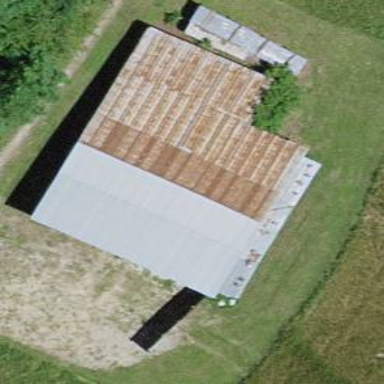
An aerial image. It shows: Farm auxiliary building.